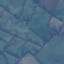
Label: Pasture